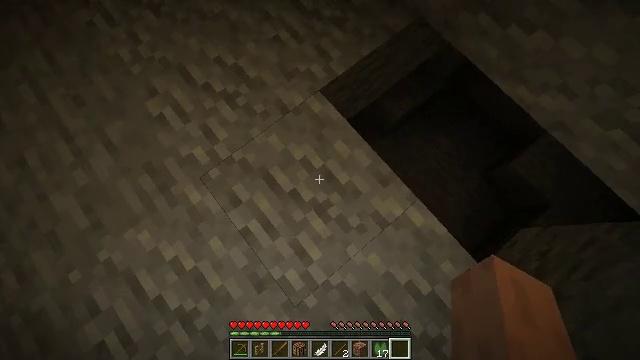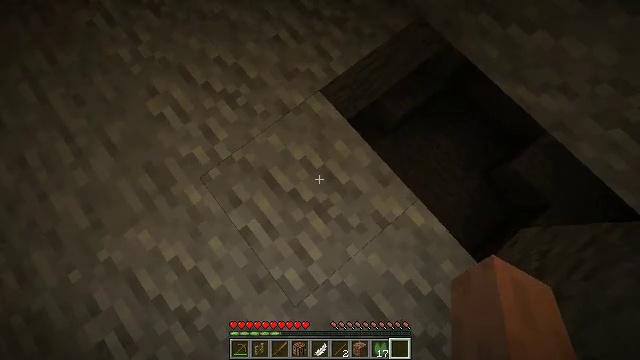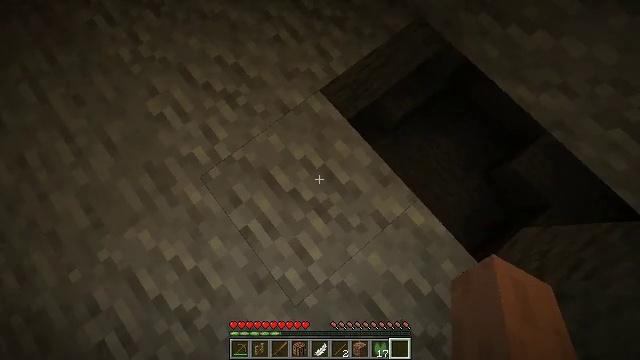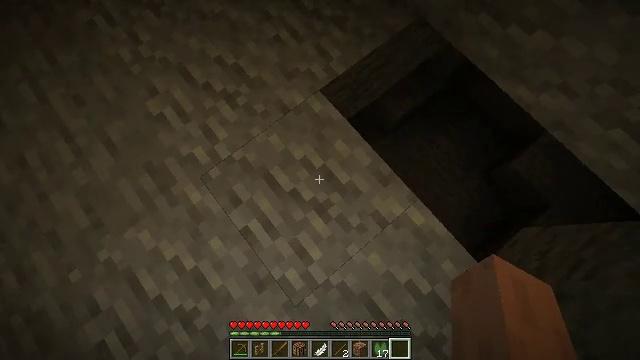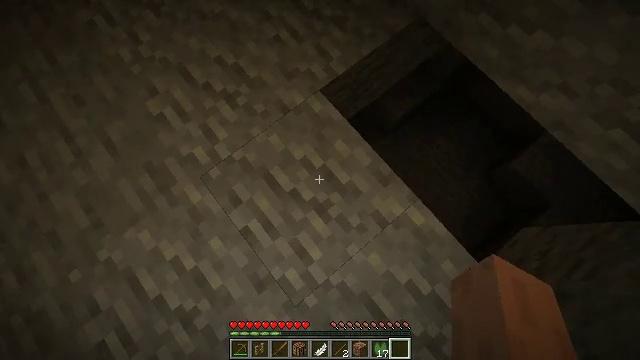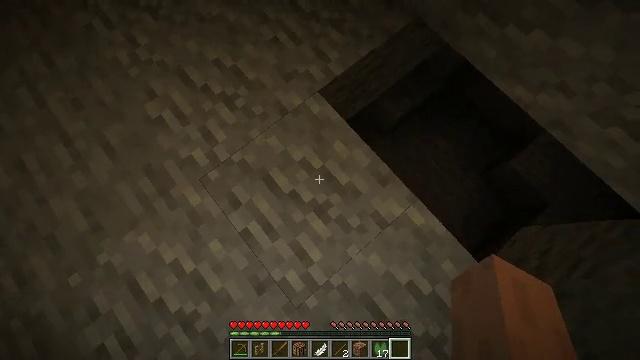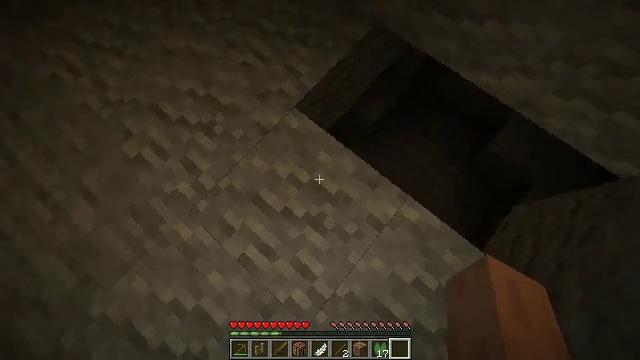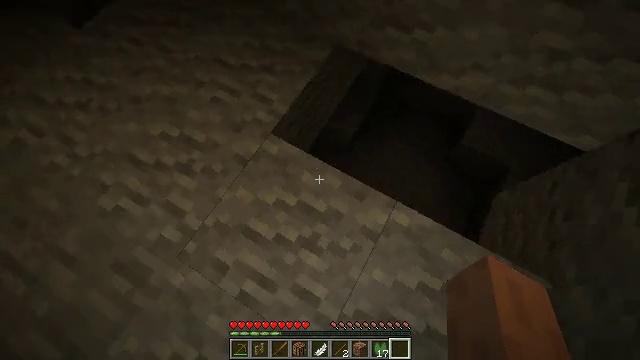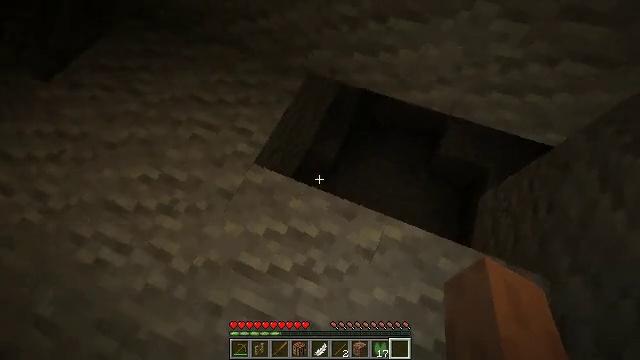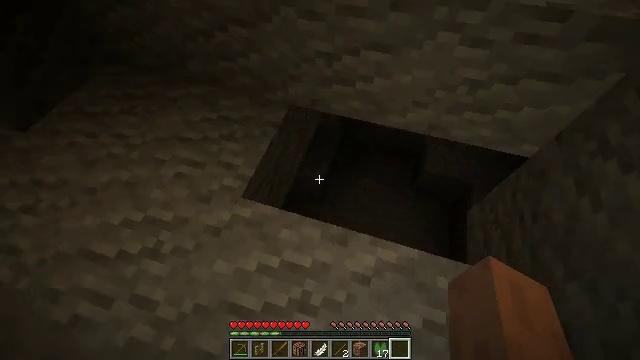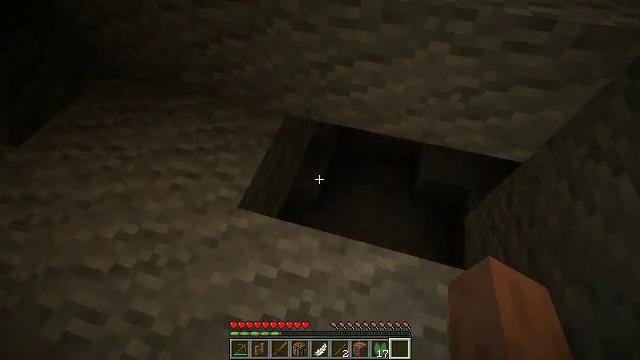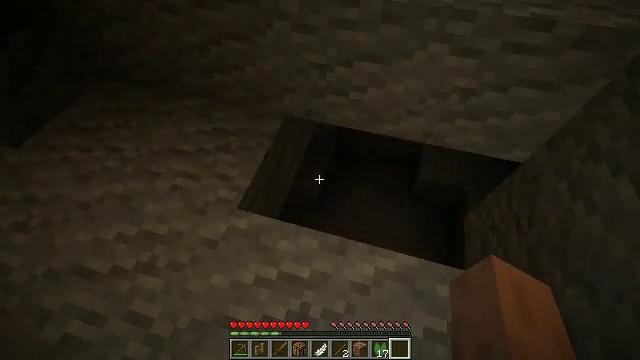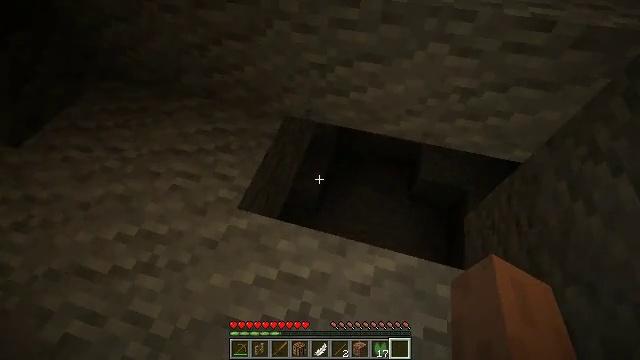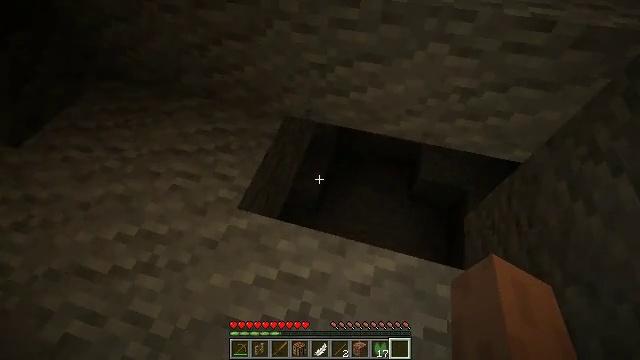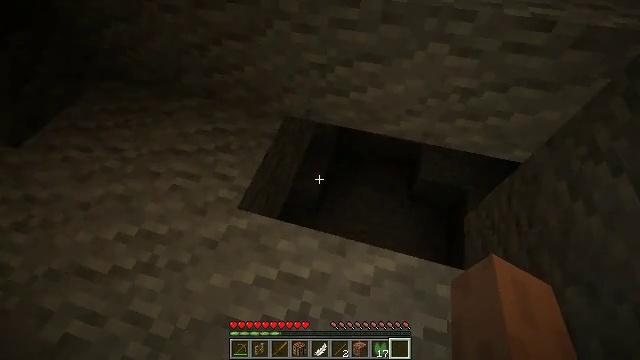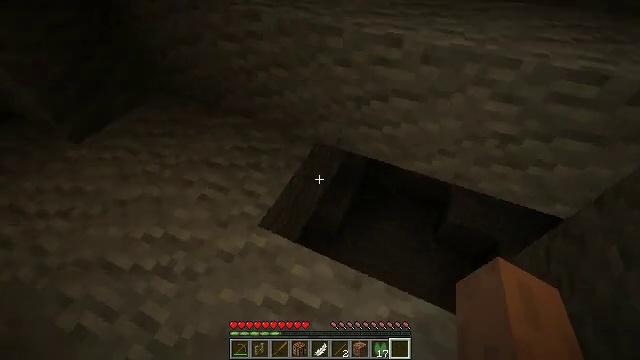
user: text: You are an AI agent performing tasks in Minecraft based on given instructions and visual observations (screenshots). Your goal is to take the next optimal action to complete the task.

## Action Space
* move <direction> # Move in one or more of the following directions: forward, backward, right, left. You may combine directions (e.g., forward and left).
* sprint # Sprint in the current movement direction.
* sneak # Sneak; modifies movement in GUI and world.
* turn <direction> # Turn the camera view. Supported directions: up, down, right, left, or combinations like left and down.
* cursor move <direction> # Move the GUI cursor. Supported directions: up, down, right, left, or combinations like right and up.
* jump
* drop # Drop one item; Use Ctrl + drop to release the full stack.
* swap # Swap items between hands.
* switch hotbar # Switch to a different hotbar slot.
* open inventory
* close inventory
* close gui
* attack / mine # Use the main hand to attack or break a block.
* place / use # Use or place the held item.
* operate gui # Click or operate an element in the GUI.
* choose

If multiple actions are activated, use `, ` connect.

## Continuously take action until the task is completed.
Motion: motion action
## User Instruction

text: Gather the torch from its position.
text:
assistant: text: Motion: no_op
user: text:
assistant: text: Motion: no_op
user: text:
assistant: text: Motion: no_op
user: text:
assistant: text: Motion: no_op
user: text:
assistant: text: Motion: no_op
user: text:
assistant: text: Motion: turn right and up
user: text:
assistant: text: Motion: turn right and up
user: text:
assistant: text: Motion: turn right and up
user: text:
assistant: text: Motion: turn right and up
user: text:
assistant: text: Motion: turn right and up
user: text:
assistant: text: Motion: no_op
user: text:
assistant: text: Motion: no_op
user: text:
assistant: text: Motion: no_op
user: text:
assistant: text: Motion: no_op
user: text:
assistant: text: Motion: turn left and up
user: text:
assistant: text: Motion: turn left and up
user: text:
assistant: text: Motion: turn left and up
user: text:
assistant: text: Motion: turn left and up
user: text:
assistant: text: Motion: turn left and up
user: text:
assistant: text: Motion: no_op
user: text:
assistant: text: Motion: no_op
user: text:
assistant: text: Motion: no_op
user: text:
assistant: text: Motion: no_op
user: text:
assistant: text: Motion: no_op
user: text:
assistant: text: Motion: no_op
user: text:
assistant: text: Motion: no_op
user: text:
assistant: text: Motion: no_op
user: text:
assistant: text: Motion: no_op
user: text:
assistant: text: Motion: turn left
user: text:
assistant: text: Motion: turn left